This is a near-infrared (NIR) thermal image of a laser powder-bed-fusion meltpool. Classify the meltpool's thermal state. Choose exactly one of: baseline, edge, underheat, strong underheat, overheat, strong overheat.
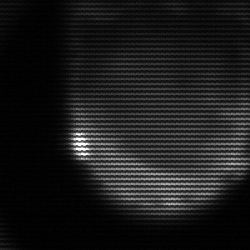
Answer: edge